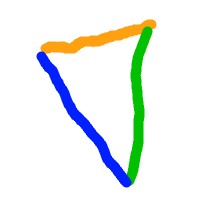
Shape: triangle